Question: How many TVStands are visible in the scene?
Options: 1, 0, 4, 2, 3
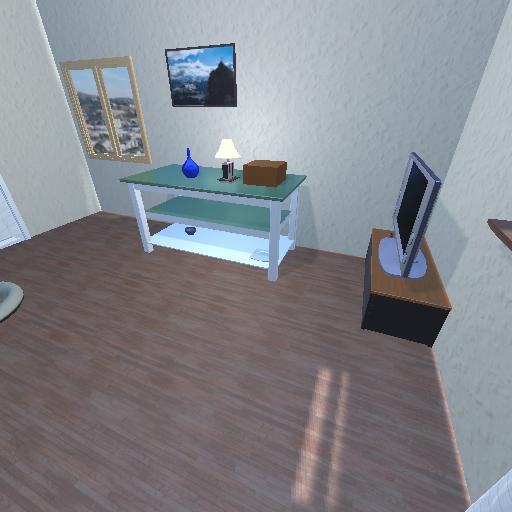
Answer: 1